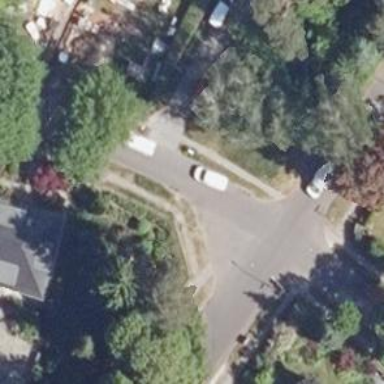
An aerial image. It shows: Residential road with asphalt surface and sidewalks on both sides.